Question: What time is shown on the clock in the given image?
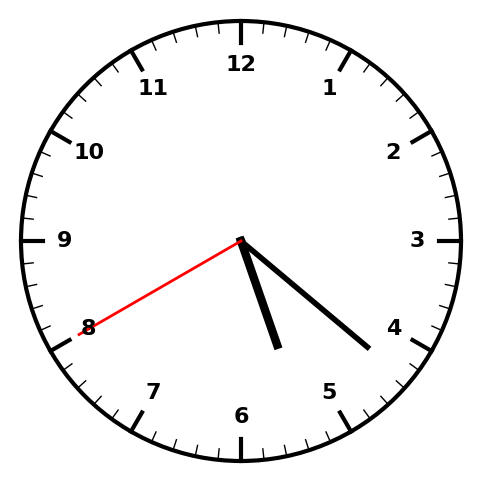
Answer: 05:21:40